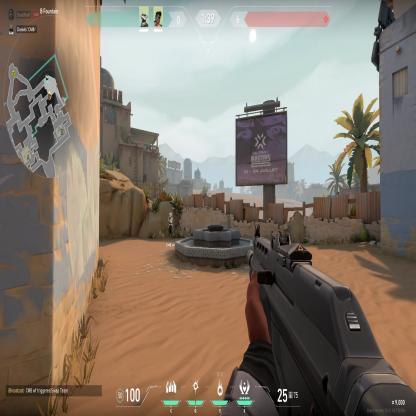
Label: teammate